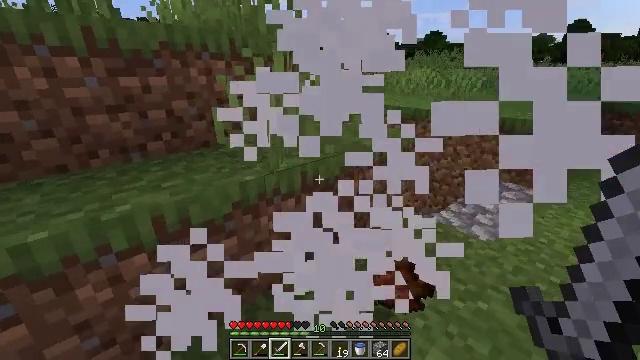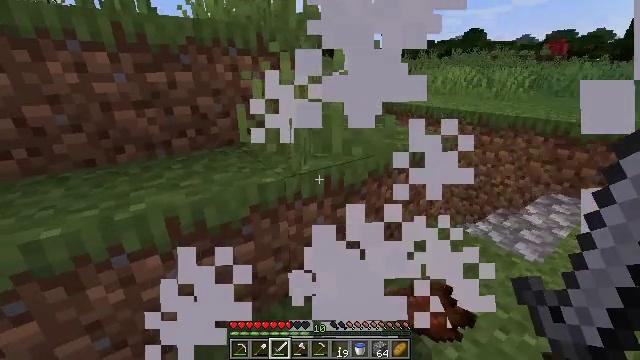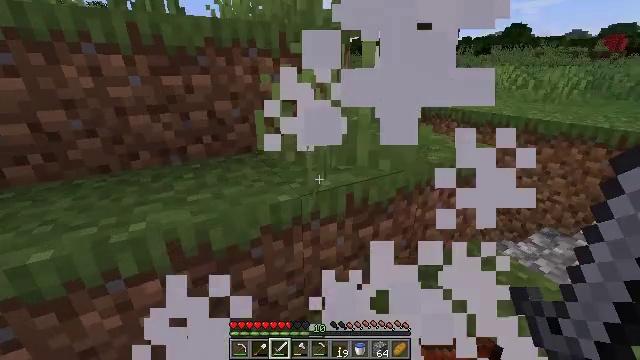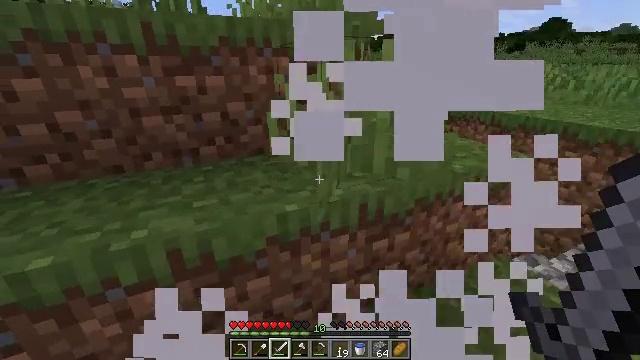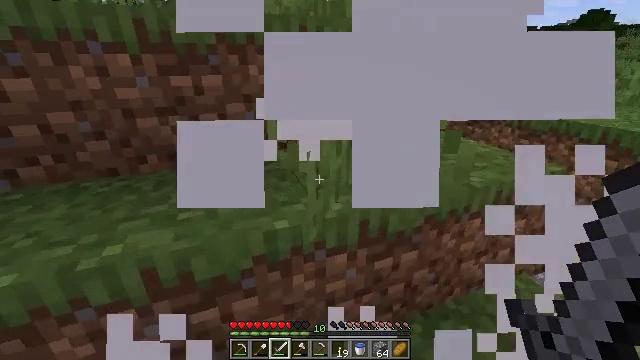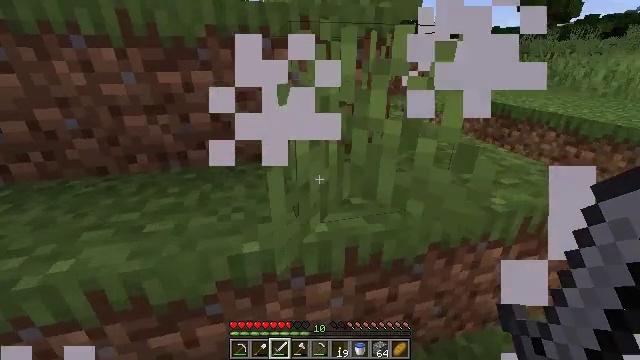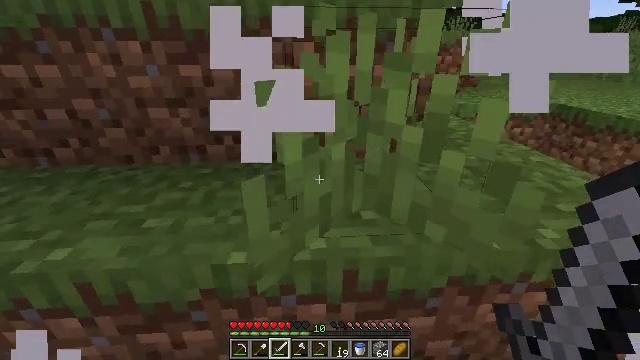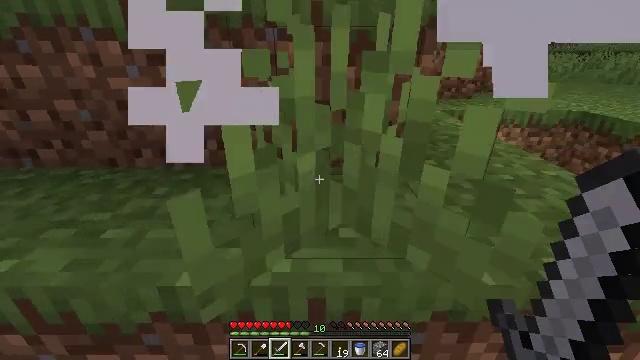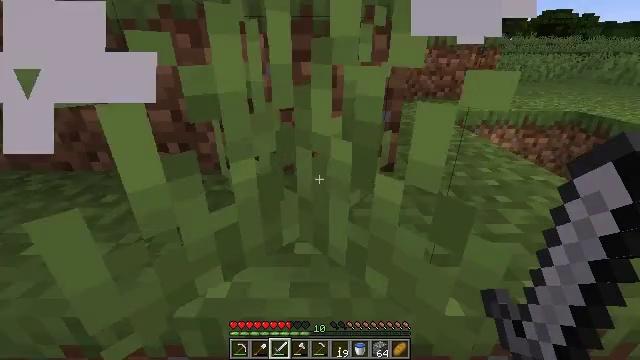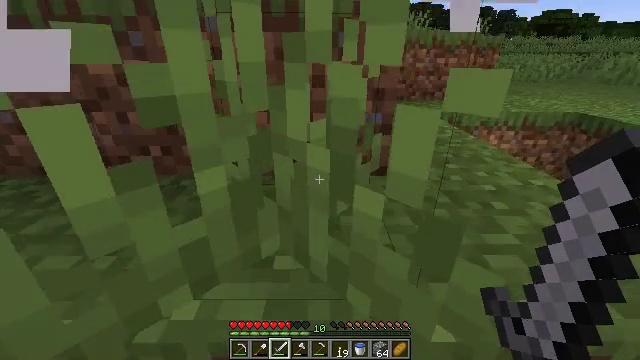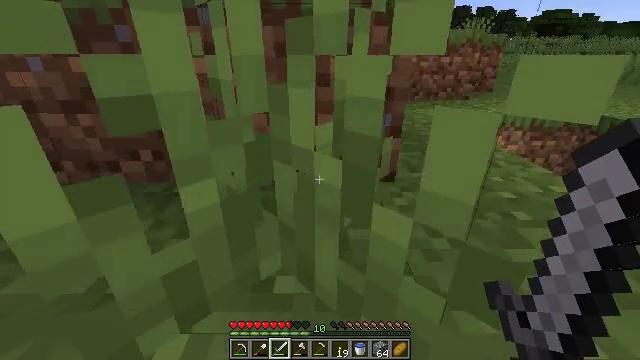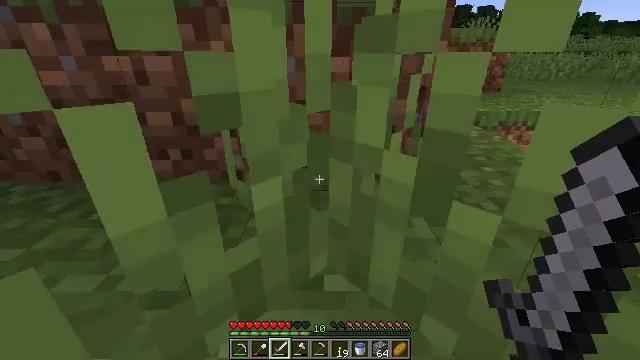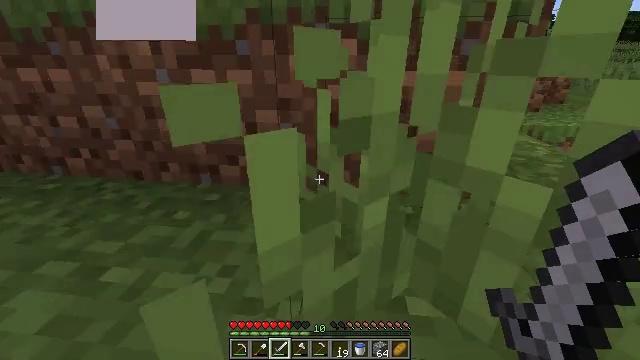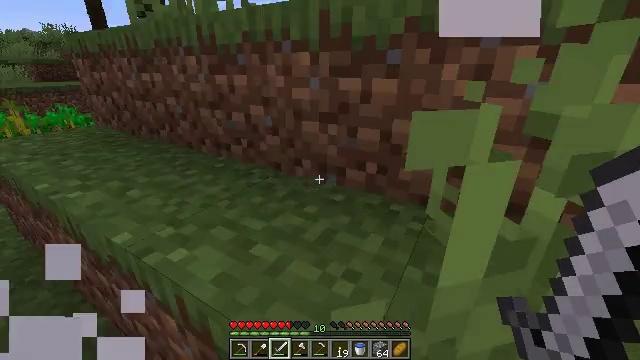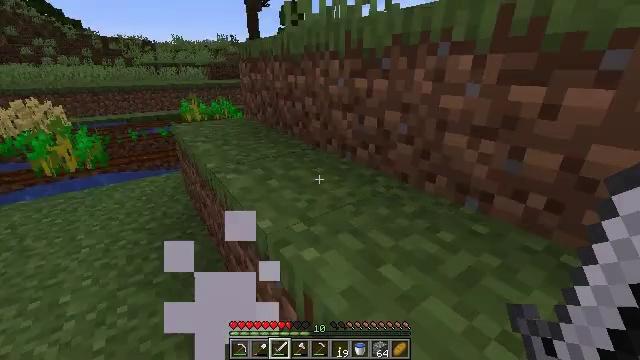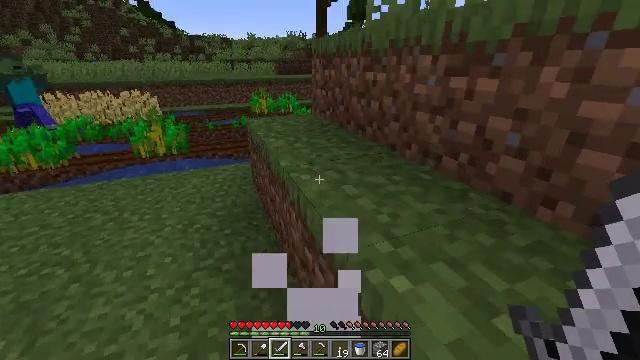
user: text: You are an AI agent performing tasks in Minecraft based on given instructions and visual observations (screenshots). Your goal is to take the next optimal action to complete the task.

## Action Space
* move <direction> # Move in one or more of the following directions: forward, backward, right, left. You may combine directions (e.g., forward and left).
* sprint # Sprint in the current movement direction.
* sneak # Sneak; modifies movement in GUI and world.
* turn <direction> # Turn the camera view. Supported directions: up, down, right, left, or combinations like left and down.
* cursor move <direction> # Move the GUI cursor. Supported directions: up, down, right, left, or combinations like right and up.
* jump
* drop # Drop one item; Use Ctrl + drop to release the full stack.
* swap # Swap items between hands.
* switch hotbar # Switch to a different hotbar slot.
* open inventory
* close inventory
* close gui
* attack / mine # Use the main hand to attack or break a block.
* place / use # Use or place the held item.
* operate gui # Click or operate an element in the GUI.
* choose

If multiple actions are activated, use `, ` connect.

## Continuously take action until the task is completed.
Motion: motion action
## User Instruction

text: Get wheat from the farmland.
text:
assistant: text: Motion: move forward, turn left
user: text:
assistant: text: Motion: move forward, turn left
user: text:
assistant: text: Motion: move forward and move right, turn left
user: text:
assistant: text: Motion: move forward and move right, turn left
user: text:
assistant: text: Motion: move forward and move right, turn left and down
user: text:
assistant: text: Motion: move forward and move right, turn left and down
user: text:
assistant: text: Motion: move forward and move right, turn left
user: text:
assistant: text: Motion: move forward and move right
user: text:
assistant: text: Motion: move forward and move left
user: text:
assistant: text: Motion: move forward and move left
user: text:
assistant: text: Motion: move left
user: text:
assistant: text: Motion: move left, turn left and up
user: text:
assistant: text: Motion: move left, turn left
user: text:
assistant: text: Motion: move forward and move left, turn left
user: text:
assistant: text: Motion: move forward and move left, turn left
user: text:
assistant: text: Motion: move forward and move left, turn left and down
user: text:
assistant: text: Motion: move forward and move left, turn left and down
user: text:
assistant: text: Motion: move forward and move left, turn left
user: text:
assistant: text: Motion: move forward and move left, turn left
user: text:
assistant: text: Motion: move forward and move left
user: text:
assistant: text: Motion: move forward and move left
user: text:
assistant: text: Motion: move forward and move left
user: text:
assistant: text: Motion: move forward and move left
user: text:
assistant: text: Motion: move forward and move left
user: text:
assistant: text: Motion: move forward and move left
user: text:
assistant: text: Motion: move forward and move left, turn left
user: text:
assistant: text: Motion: move forward, turn left
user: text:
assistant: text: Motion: move forward, turn left
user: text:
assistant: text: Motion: move forward, turn left
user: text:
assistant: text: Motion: move forward, turn left